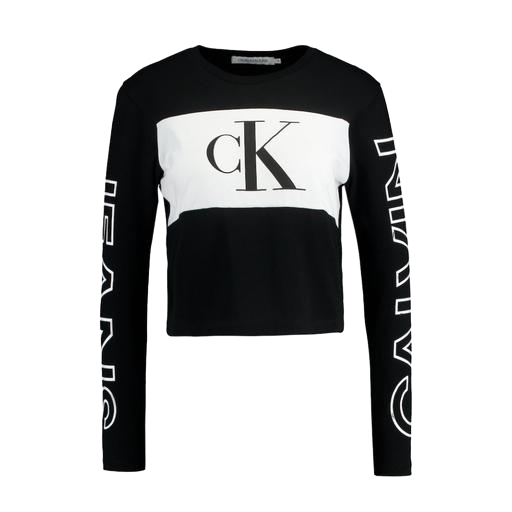
black long-sleeve crop top, black long sleeved crop top, long-sleeve top, white background